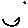
Label: smiley face